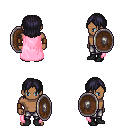
a pixel art fantasy rpg character, male body template, human, dark skin, pink cape, metal pants, raven long bangs hairstyle, leather bracers, black shoes, shield, four views (front, back, left, right), 2x2 character sprite sheet, small pixel art, hard edges, no anti-aliasing